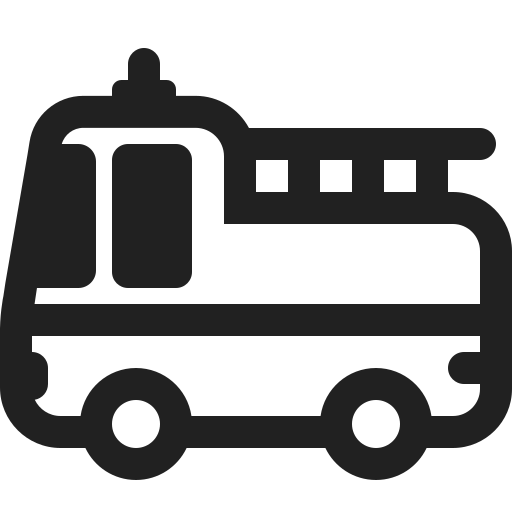
fire engine high contrast